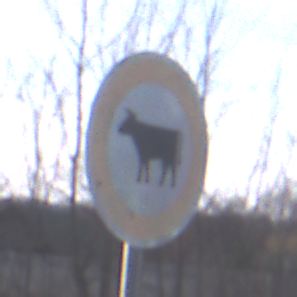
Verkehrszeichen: VerbotViehtrieb
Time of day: MorningAfternoon
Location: Outdoor (Nature)
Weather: PartlyCloudy
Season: NotSpecified
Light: Natural